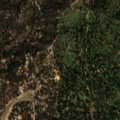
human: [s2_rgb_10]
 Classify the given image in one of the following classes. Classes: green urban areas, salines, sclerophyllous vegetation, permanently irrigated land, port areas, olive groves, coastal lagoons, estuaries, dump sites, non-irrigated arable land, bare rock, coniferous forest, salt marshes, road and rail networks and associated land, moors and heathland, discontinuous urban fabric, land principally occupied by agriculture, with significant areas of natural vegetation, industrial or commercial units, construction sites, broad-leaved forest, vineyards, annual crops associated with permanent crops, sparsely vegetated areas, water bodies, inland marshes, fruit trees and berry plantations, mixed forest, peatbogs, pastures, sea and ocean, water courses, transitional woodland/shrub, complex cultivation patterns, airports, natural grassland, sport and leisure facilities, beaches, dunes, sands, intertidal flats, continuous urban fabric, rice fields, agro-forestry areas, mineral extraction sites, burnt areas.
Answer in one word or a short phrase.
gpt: agro-forestry areas, broad-leaved forest, mixed forest